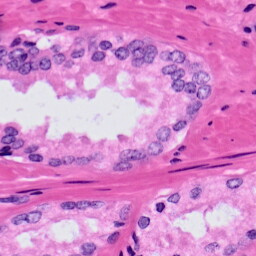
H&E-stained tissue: Prostate